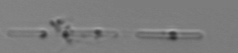
Label: Skeletonema